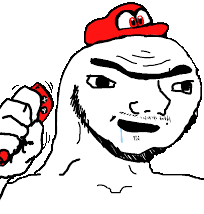
Label: 5_Brainlet